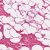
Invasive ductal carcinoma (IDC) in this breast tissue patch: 0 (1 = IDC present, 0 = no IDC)